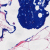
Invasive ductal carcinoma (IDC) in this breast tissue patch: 0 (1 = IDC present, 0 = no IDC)